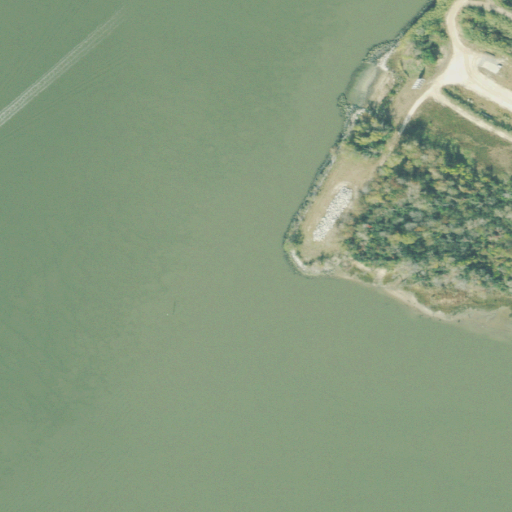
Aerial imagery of cape in Georgia named Four Mile Point containing open water, herbaceous wetlands, woody wetlands, shrub, and pasture